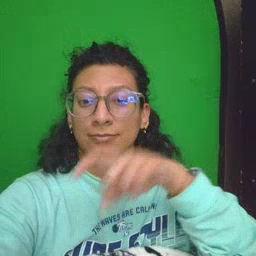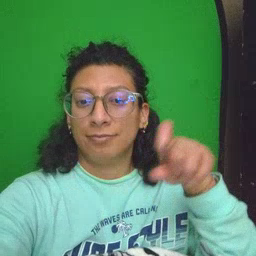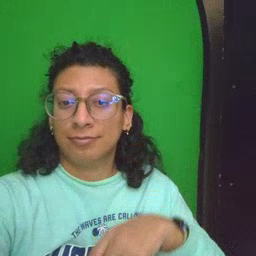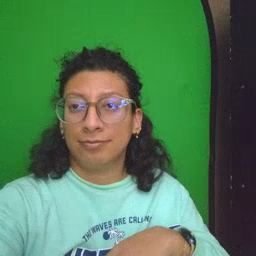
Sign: closet